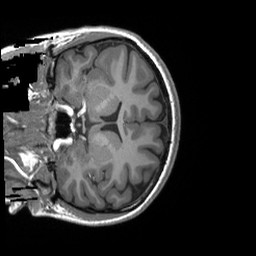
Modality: T1w
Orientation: coronal
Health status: ill
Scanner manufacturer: siemens
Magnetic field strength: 3 T
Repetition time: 2.3 s
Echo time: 0.00243 s